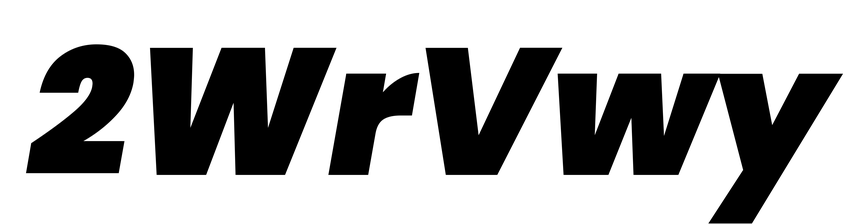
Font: Poppins-BlackItalic